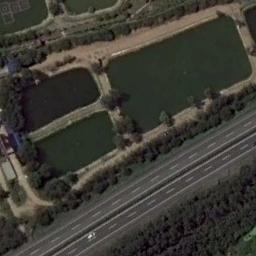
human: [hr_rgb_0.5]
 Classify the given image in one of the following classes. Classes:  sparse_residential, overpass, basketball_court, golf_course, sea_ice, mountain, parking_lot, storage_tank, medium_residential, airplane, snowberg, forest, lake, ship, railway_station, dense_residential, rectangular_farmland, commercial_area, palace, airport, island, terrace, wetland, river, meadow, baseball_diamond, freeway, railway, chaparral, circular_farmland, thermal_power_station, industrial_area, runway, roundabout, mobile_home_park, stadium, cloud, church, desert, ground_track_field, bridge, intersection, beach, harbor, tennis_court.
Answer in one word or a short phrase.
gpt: freeway